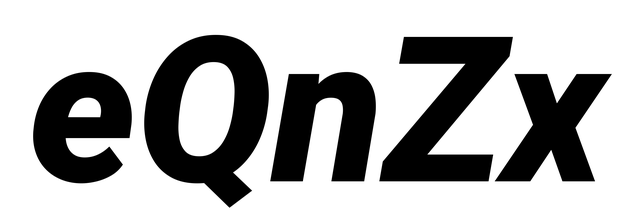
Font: Roboto-Italic_Black_Italic